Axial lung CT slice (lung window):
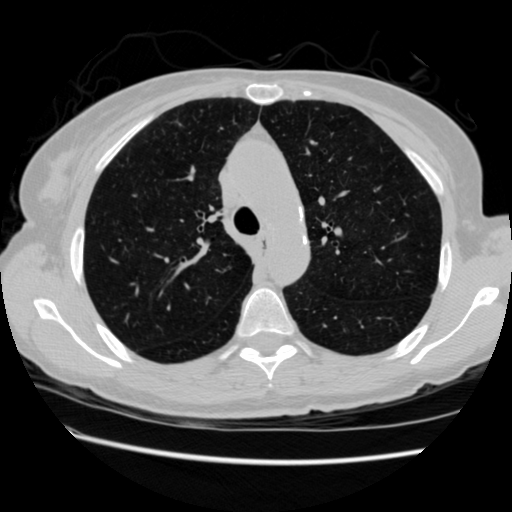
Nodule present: no